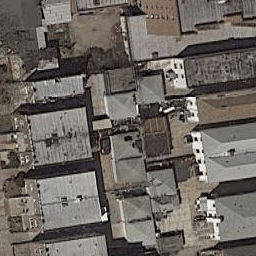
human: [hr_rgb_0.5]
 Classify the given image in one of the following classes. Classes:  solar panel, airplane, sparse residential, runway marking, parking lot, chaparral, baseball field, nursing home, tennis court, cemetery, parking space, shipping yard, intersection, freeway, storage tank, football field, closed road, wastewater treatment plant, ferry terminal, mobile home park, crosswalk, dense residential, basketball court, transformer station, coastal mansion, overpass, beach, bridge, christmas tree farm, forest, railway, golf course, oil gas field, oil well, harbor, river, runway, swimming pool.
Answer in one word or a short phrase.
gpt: dense residential